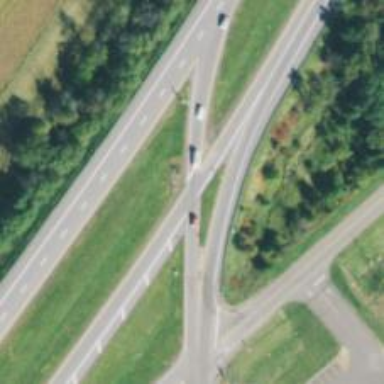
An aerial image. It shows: Trunk link highway.